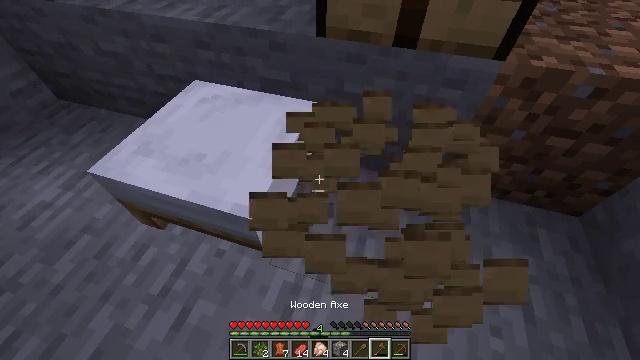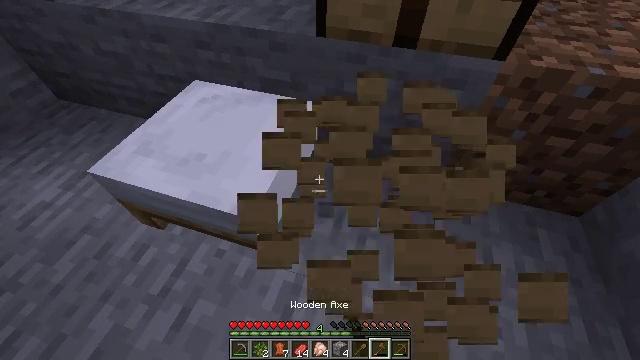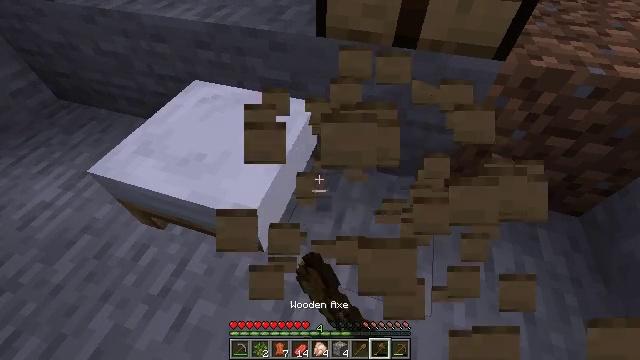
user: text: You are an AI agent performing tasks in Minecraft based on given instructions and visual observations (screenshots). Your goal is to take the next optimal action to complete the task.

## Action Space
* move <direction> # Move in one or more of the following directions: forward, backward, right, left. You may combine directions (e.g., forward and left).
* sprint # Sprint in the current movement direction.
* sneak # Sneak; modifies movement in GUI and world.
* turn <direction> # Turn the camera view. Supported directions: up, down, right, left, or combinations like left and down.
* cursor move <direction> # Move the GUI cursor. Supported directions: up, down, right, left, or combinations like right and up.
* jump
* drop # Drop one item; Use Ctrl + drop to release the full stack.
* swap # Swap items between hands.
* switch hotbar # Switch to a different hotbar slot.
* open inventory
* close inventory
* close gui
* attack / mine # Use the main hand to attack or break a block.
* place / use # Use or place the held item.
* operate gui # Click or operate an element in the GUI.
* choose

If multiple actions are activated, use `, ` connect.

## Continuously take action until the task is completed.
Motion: motion action
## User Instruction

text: Mine the white bed.
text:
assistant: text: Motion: attack / mine
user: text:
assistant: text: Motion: attack / mine
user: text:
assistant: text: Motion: attack / mine